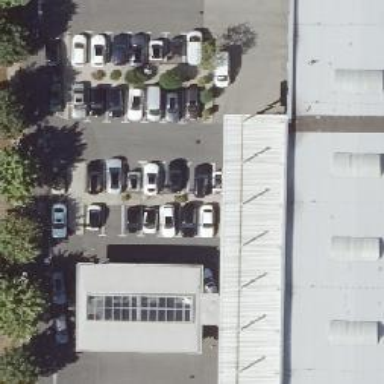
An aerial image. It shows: Asphalt parking aisle off service road.